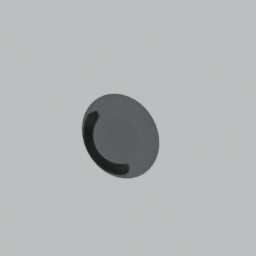
Label: tools